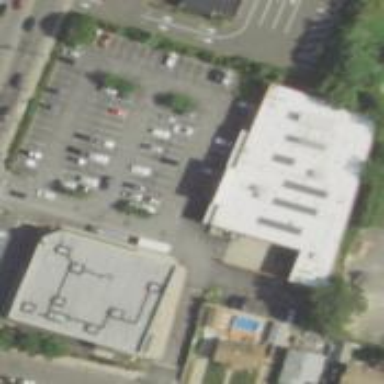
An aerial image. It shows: Supermarket.